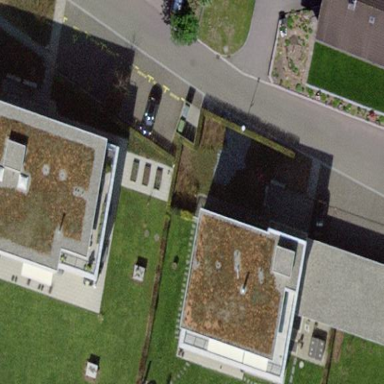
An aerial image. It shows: Building with flat roof.